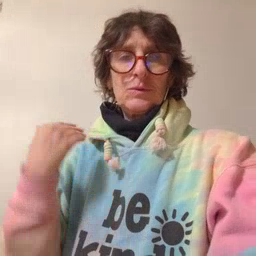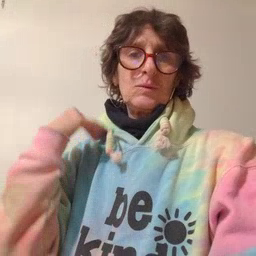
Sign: snow